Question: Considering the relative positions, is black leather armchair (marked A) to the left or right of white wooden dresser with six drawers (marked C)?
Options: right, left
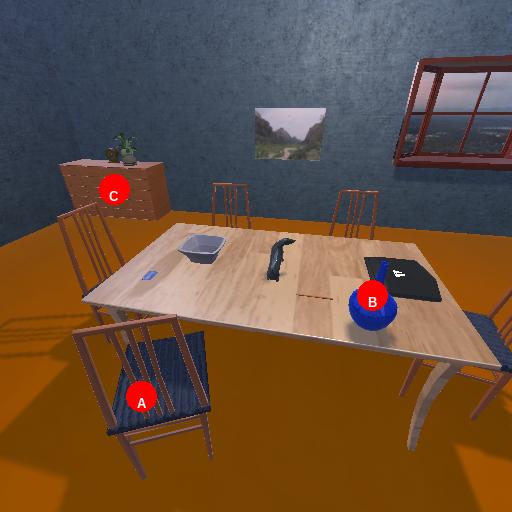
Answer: right